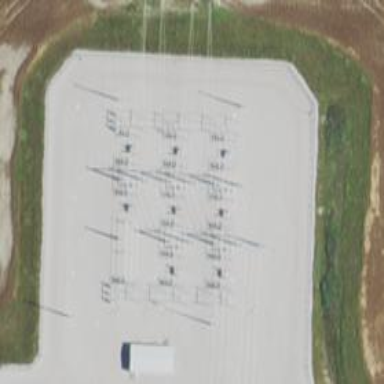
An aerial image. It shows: Switch for power supply.